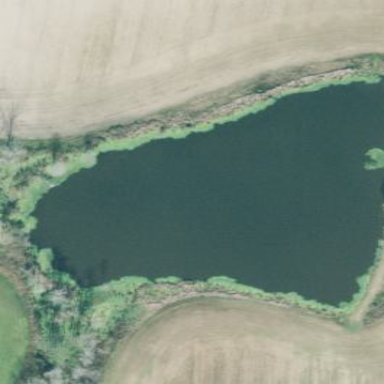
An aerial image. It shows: Reservoir of natural water.